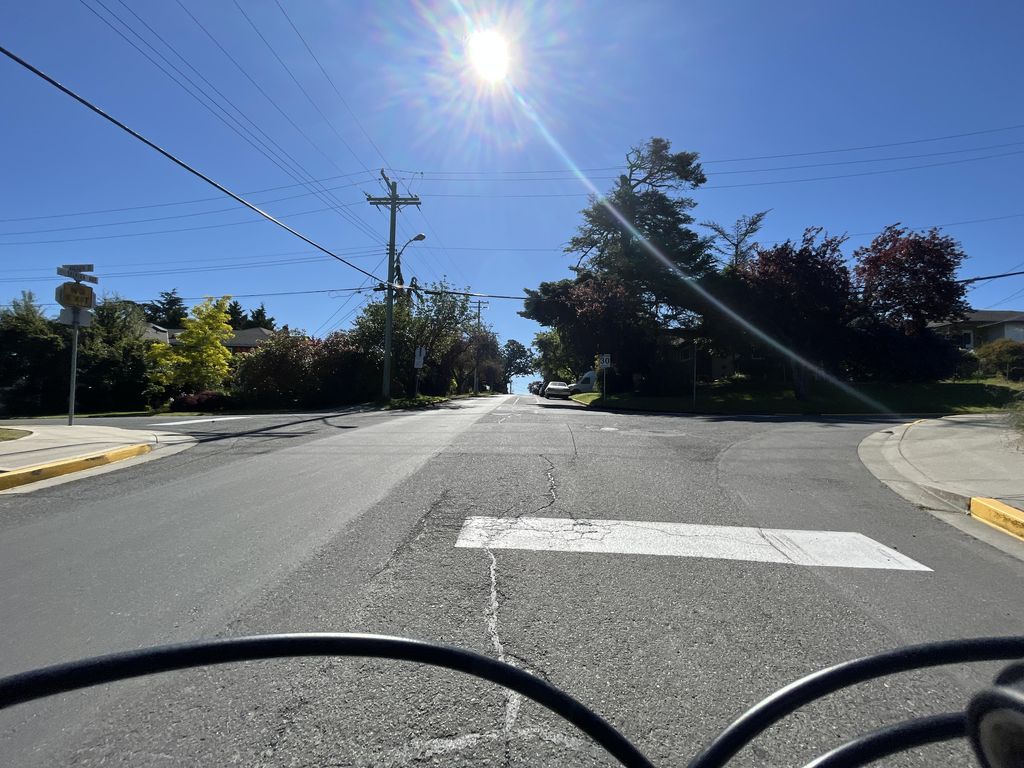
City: victoria